Field crop: maize
Growth stage: 1
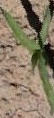
Species: maize